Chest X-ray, AP view. Patient: 81 years old, sex F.
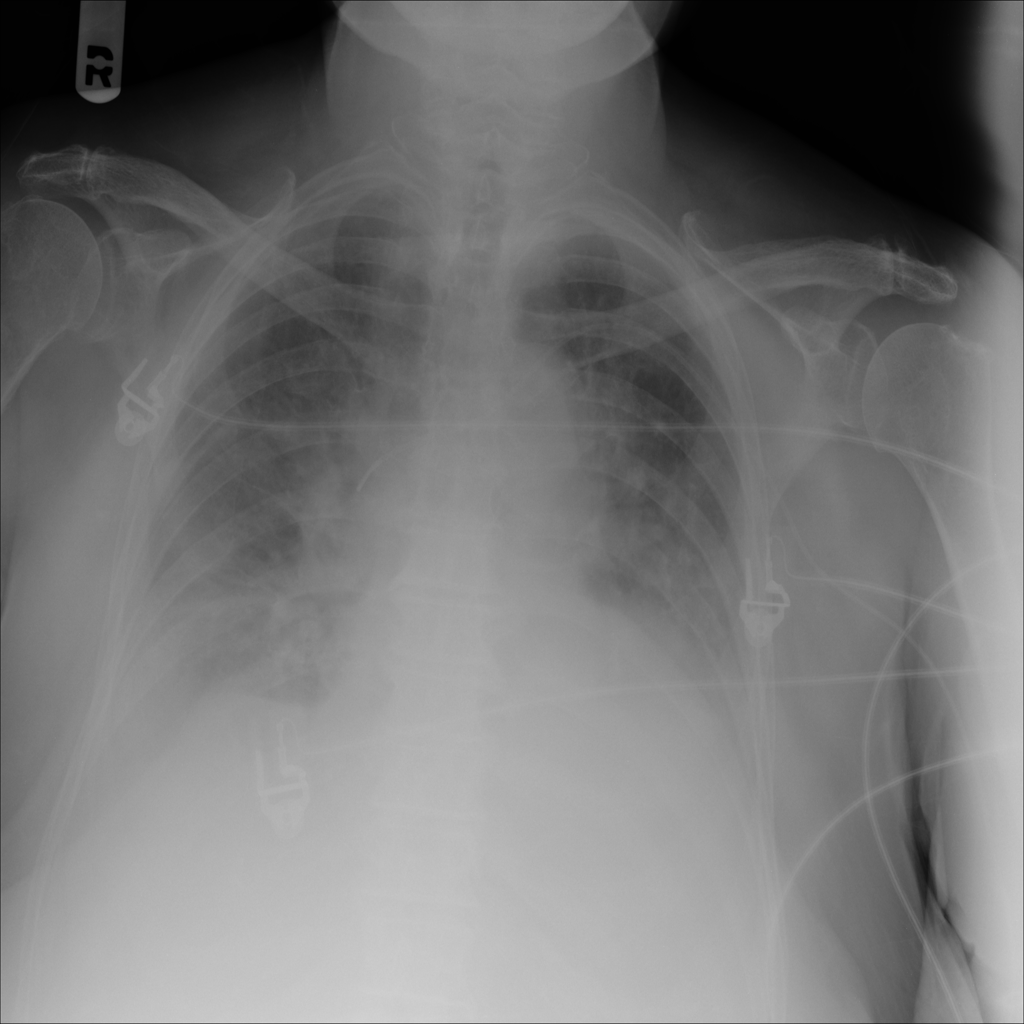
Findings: Infiltration